Question: I've done some search in Stackoverflow and found code which should have solved my problem, but for a reason I can't find, it just doesn't. I'll explain my issue: My form shows a question to the left, and possible answers to the right (The possible answers are in the datagridview), the moment the client clicks his answer, the answer will be updated in the database. The client CAN get back to questions already asked and see his previous answer, which will be marked by the code:
'''
DG.Rows[i].Selected = True;
'''
So it seems that the blue marking is not enough and I need to add another symbol which indicates that the selected row is the one which the client already clicked.
I was asked to add a checked - checkbox next to the selected row to indicate that.
I created a CheckBox and used this code:
'''
CbAnswer.Location = DG.PointToScreen(DG.GetCellDisplayRectangle(0, i, true).Location);
'''
but for some reason the result is as follows:

The checkbox should be right ON row number 5.
I'd like to mention that all the possible answers are already filled in the datagridview and everytime the client clicks a cell to pick his answer an algorithm hides the 6 previous answers, and shows the 6 next ones. Does it have to do anything with my issue?
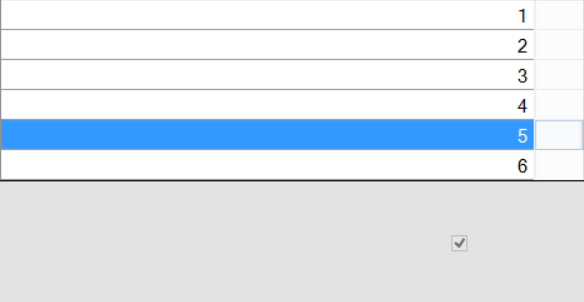
Answer: Use this code to check the
'''
DG.Rows[i].Cells[1].Value = true; //where 1 is the checkbox column
'''
'''
CbAnswer.Location = new Point(DG.Location.X + DG.Width, DG.Location.Y +
DG.GetCellDisplayRectangle(0, i + 1, true).Location.Y - CbAnswer.Height);
'''